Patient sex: M
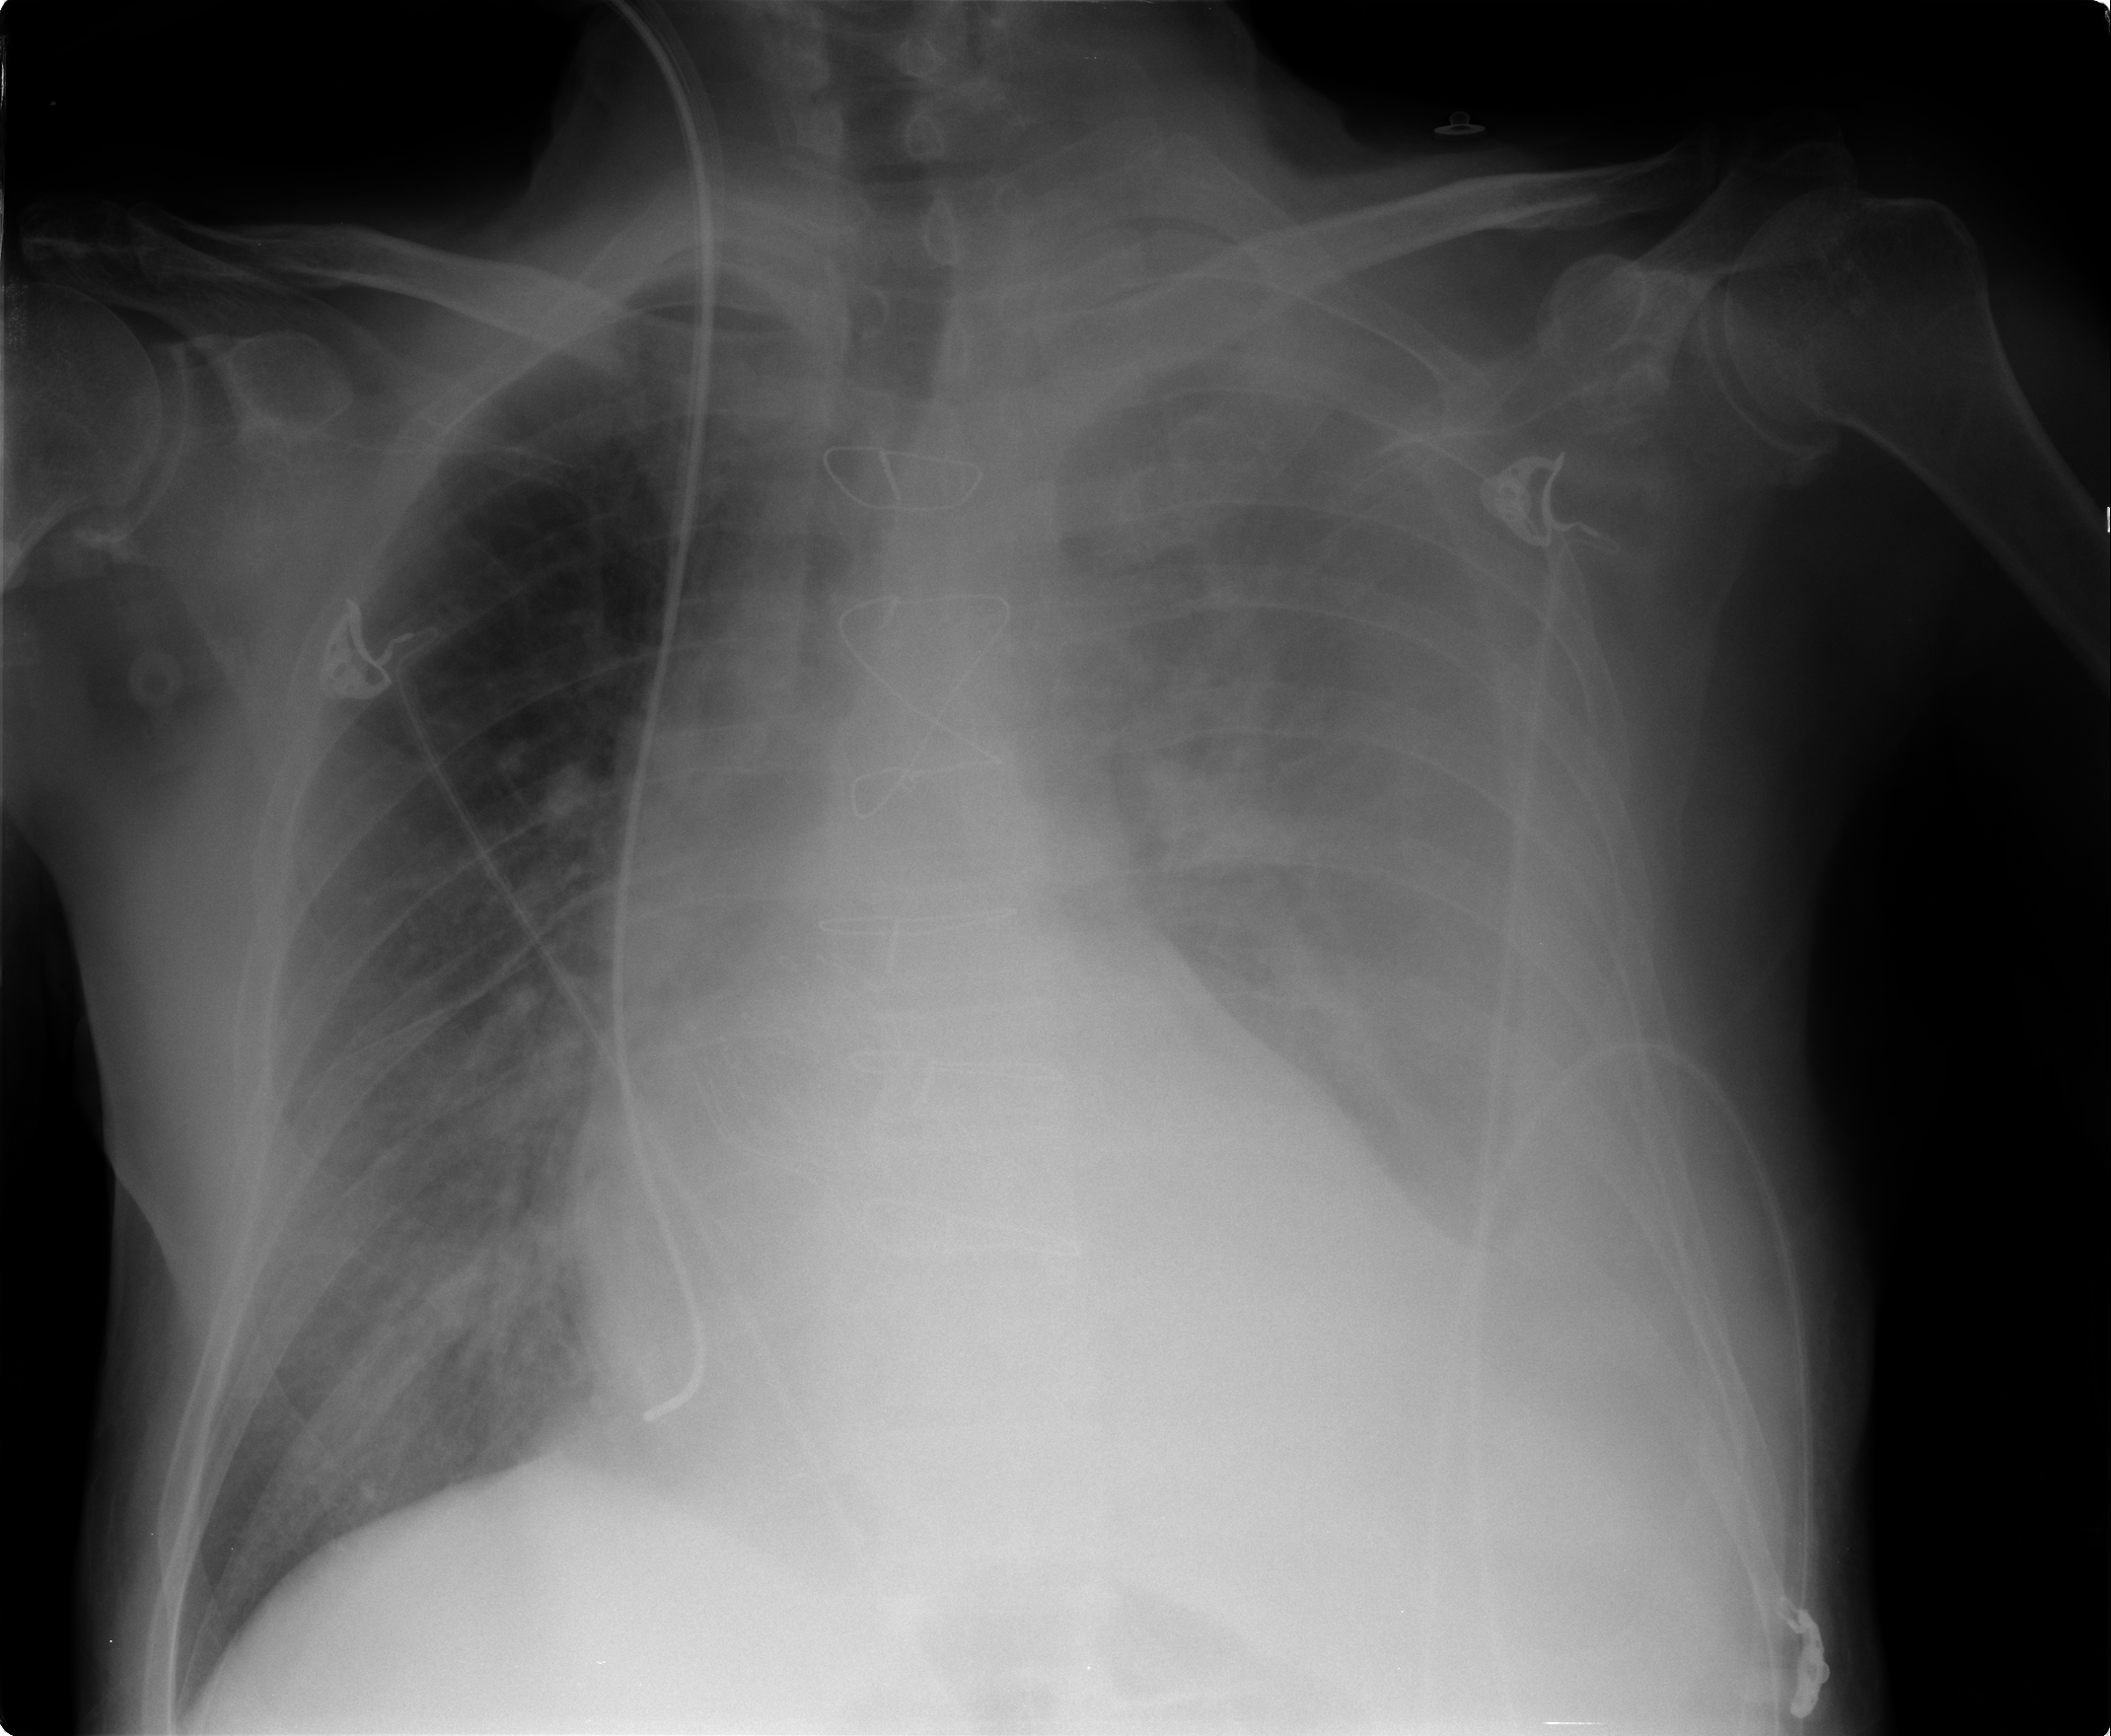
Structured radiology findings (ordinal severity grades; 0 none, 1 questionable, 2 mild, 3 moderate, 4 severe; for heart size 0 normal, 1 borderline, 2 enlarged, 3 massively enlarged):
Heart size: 2
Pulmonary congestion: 2
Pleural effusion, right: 0
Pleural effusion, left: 4
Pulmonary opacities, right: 2
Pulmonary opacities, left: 2
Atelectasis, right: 0
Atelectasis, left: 0